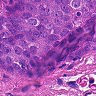
Metastatic tissue present: yes